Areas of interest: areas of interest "Park and greenspace"
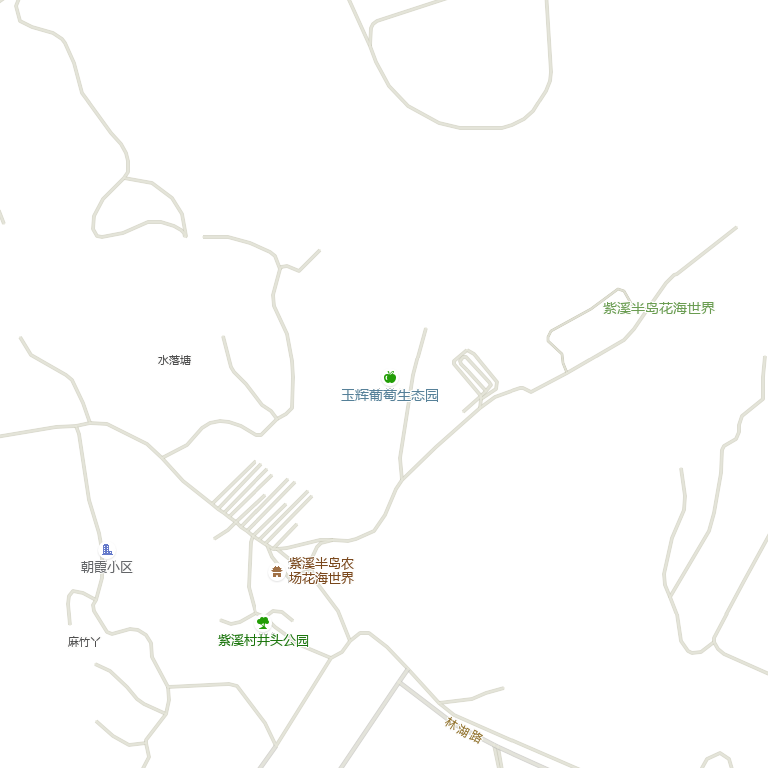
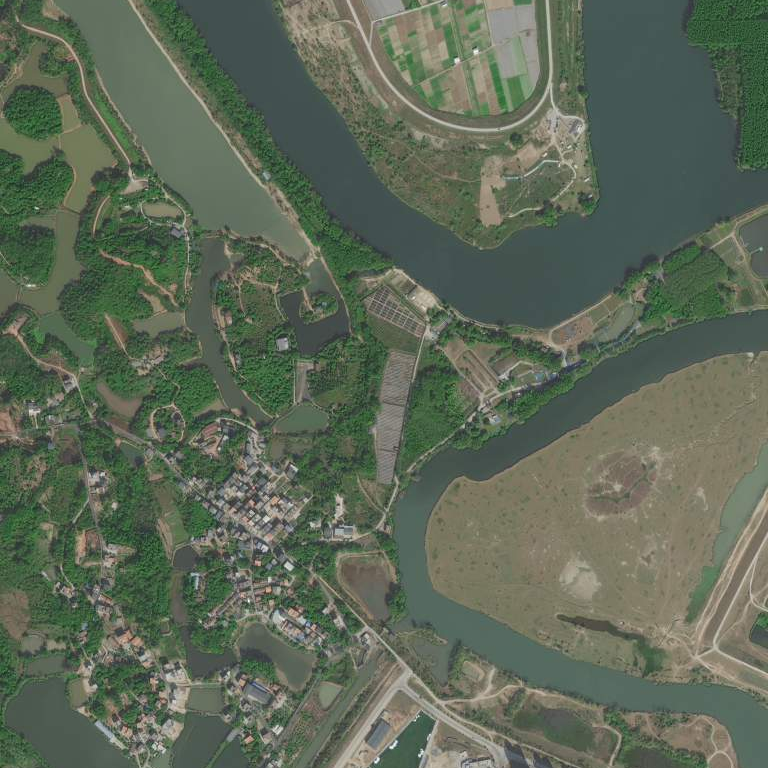